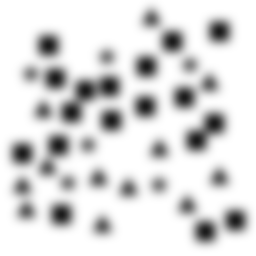
Squares: 18
Triangles: 12
Stars: 6
Total shapes: 36